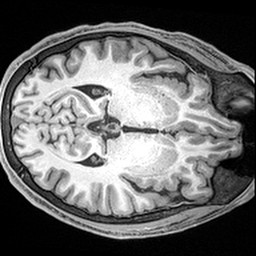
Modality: T1w
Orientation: axial
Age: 18
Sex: male
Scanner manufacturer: siemens
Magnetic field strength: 3 T
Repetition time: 2.4 s
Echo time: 0.0022 s